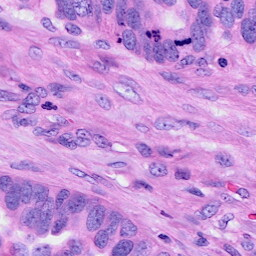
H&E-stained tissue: Ovarian